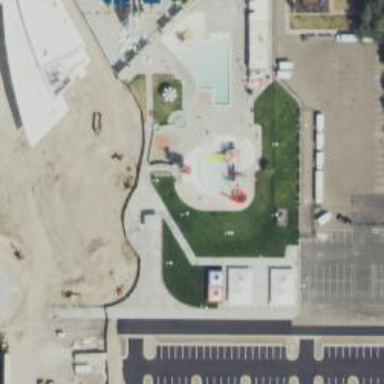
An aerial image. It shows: Water slide attraction.